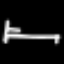
Label: bed